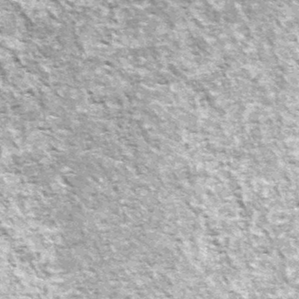
Label: frost